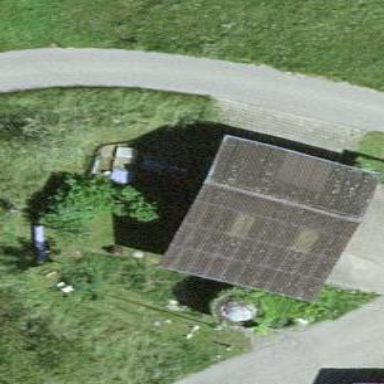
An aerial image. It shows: Garage.